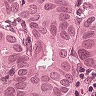
Metastatic tissue present: yes